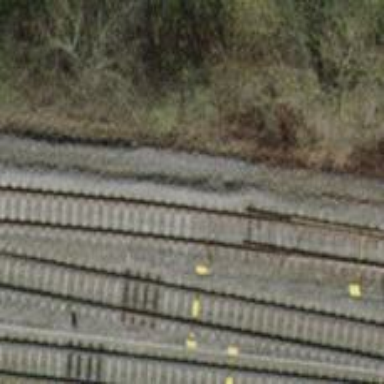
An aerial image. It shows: Single-track spur railway line.